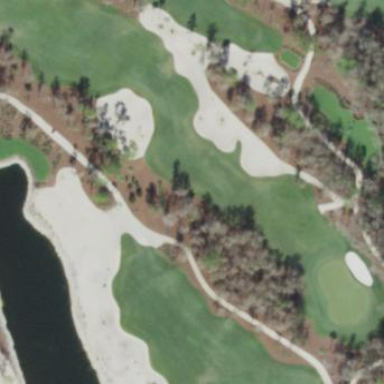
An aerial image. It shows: Golf fairway surrounded by grass.